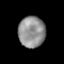
Tissue: lung
Cell type: Myeloid cells
Senescence score: 0.1844
Nuclear area (px): 812
Mean DAPI intensity: 143.934